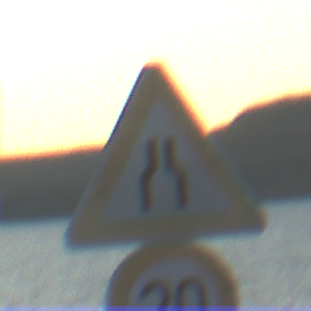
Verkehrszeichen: VerengteFahrbahn
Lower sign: Geschwindigkeit20
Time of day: SunriseSunset
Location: Outdoor (RoadRail)
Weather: PartlyCloudy
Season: NotSpecified
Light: Natural